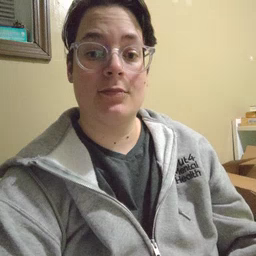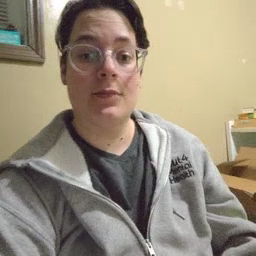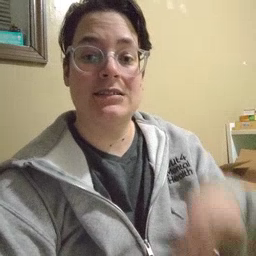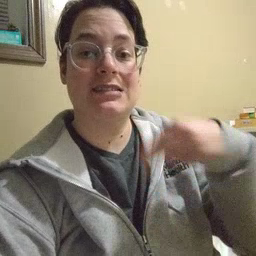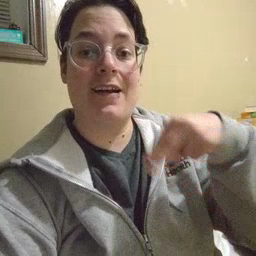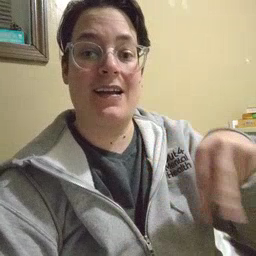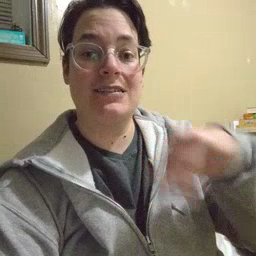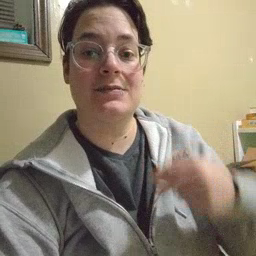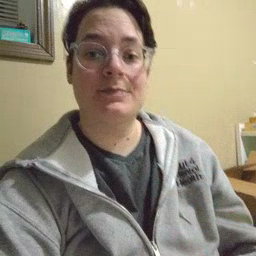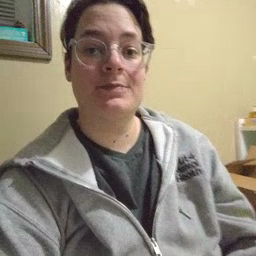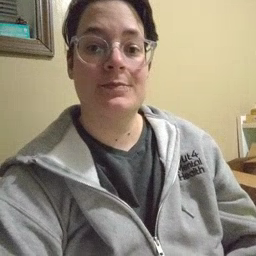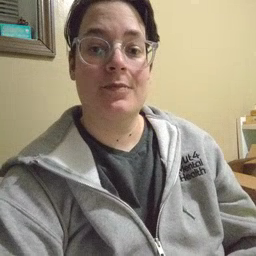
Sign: dance